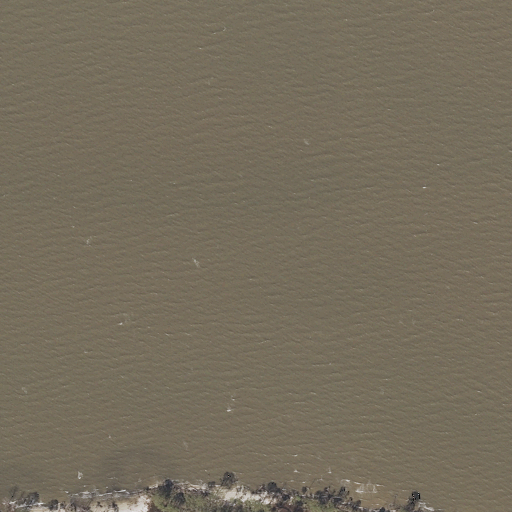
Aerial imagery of cape in Alabama named Little Point Clear containing open water, herbaceous wetlands, and woody wetlands